The image is a 2-D grayscale rendering of a rotating-machine vibration signal (signal-to-image). Classify the rotor condition as one of: normal, misalignment, unbalance, looseness.
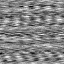
Answer: looseness